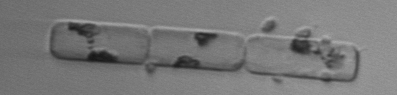
Label: Guinardia_delicatula